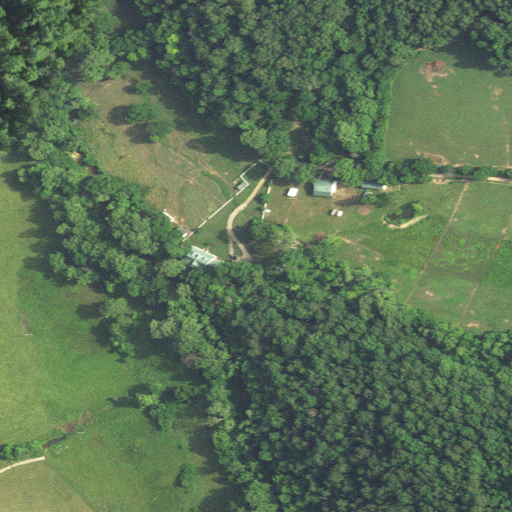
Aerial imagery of valley in Missouri named Slick Rock Hollow containing deciduous forest, pasture, mixed forest, herbaceous wetlands, low intensity development, and open development